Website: bh-photo
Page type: billing-address
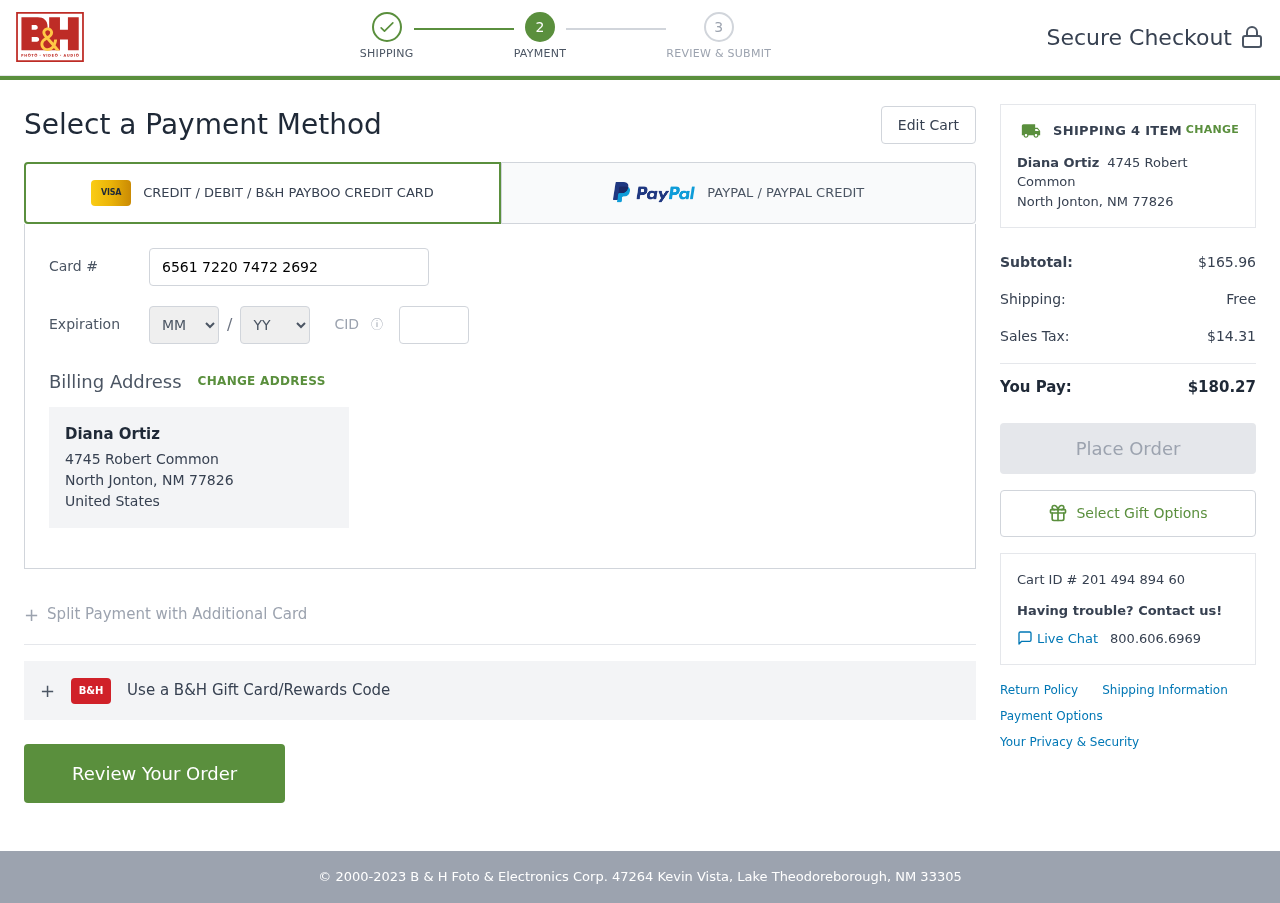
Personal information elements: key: PII_CARD_CVV
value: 817
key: PII_CARD_EXPIRY_MONTH
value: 08
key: PII_CARD_EXPIRY_YEAR
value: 28
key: PII_CARD_NUMBER
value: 6561 7220 7472 2692
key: PII_CITY_STATE_ZIP
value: North Jonton, NM 77826
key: PII_COUNTRY
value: United States
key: PII_FULLNAME
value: Diana Ortiz
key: PII_STREET
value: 4745 Robert Common
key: PII_FULLNAME2
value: Diana Ortiz
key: PII_CITY
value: North Jonton
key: PII_STATE_ABBR
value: NM
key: PII_POSTCODE
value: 77826
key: PII_POSTCODE_FULL
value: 77826
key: PII_CITY_STATE
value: North Jonton, NM
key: PII_POSTCODE_NUMERIC
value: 77826
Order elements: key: ORDER_NUM_ITEMS
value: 4
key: ORDER_SUBTOTAL
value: $165.96
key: ORDER_SHIPPING_COST
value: Free
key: ORDER_TAX
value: $14.31
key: ORDER_TOTAL
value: $180.27
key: ORDER_ID
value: Cart ID # 201 494 894 60